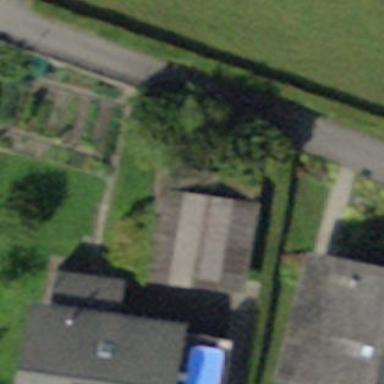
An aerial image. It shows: Garage building.